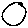
Label: circle